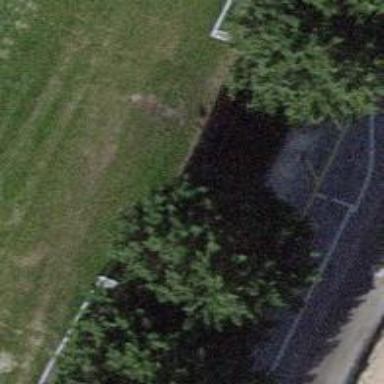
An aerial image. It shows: Avenue of deciduous broadleaved trees.